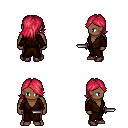
a pixel art fantasy rpg character, male body template, human, dark skin, brown robe, magenta pants, ruby red swoop hairstyle, maroon shoes, dagger, four views (front, back, left, right), 2x2 character sprite sheet, small pixel art, hard edges, no anti-aliasing